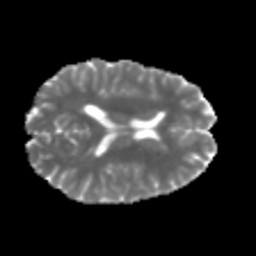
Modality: MD
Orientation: axial
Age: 25
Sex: male
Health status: healthy
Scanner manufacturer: philips
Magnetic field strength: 3 T
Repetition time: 10.37 s
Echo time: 0.0712 s